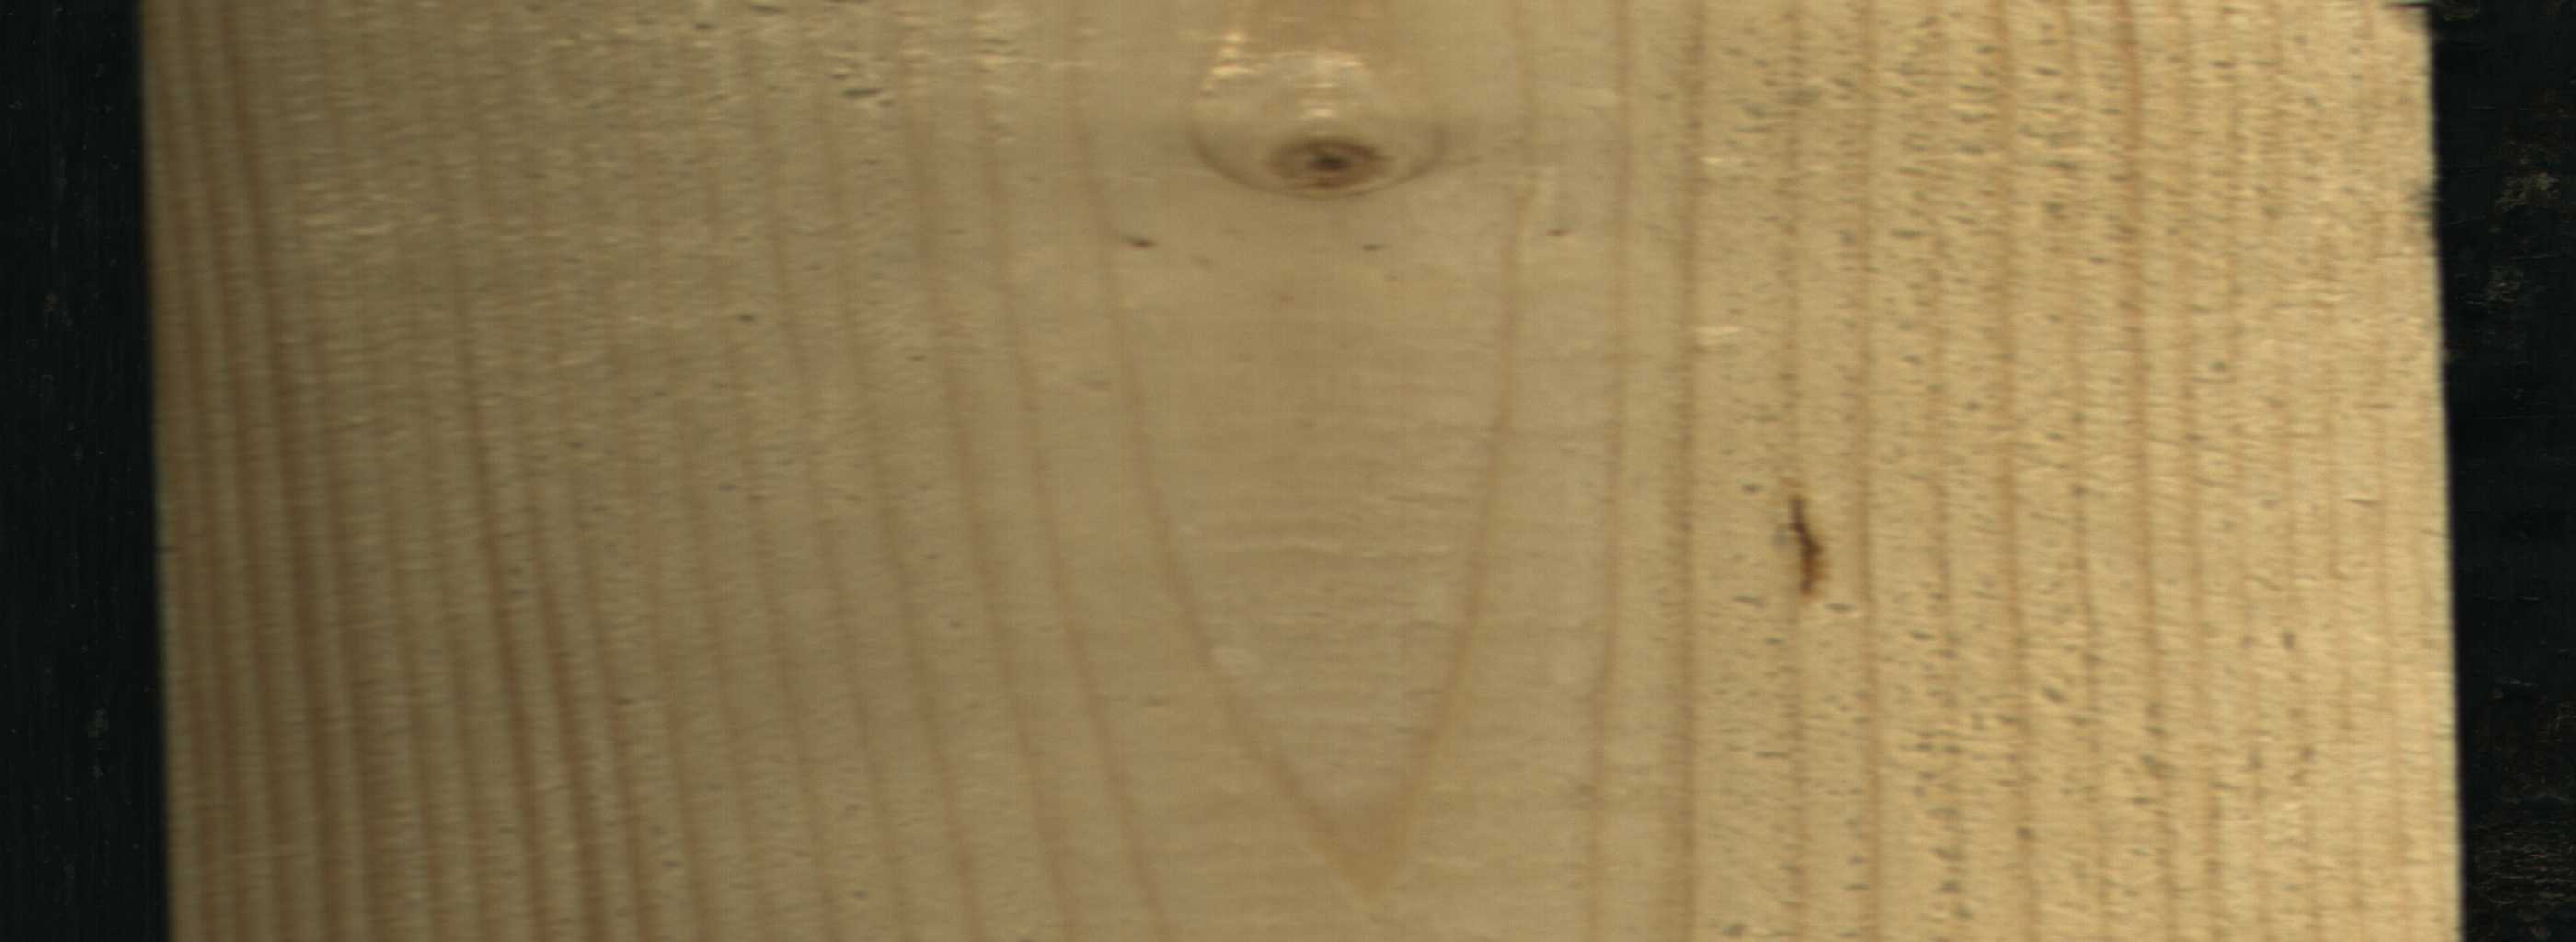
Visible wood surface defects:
resin
Live_Knot